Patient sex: M
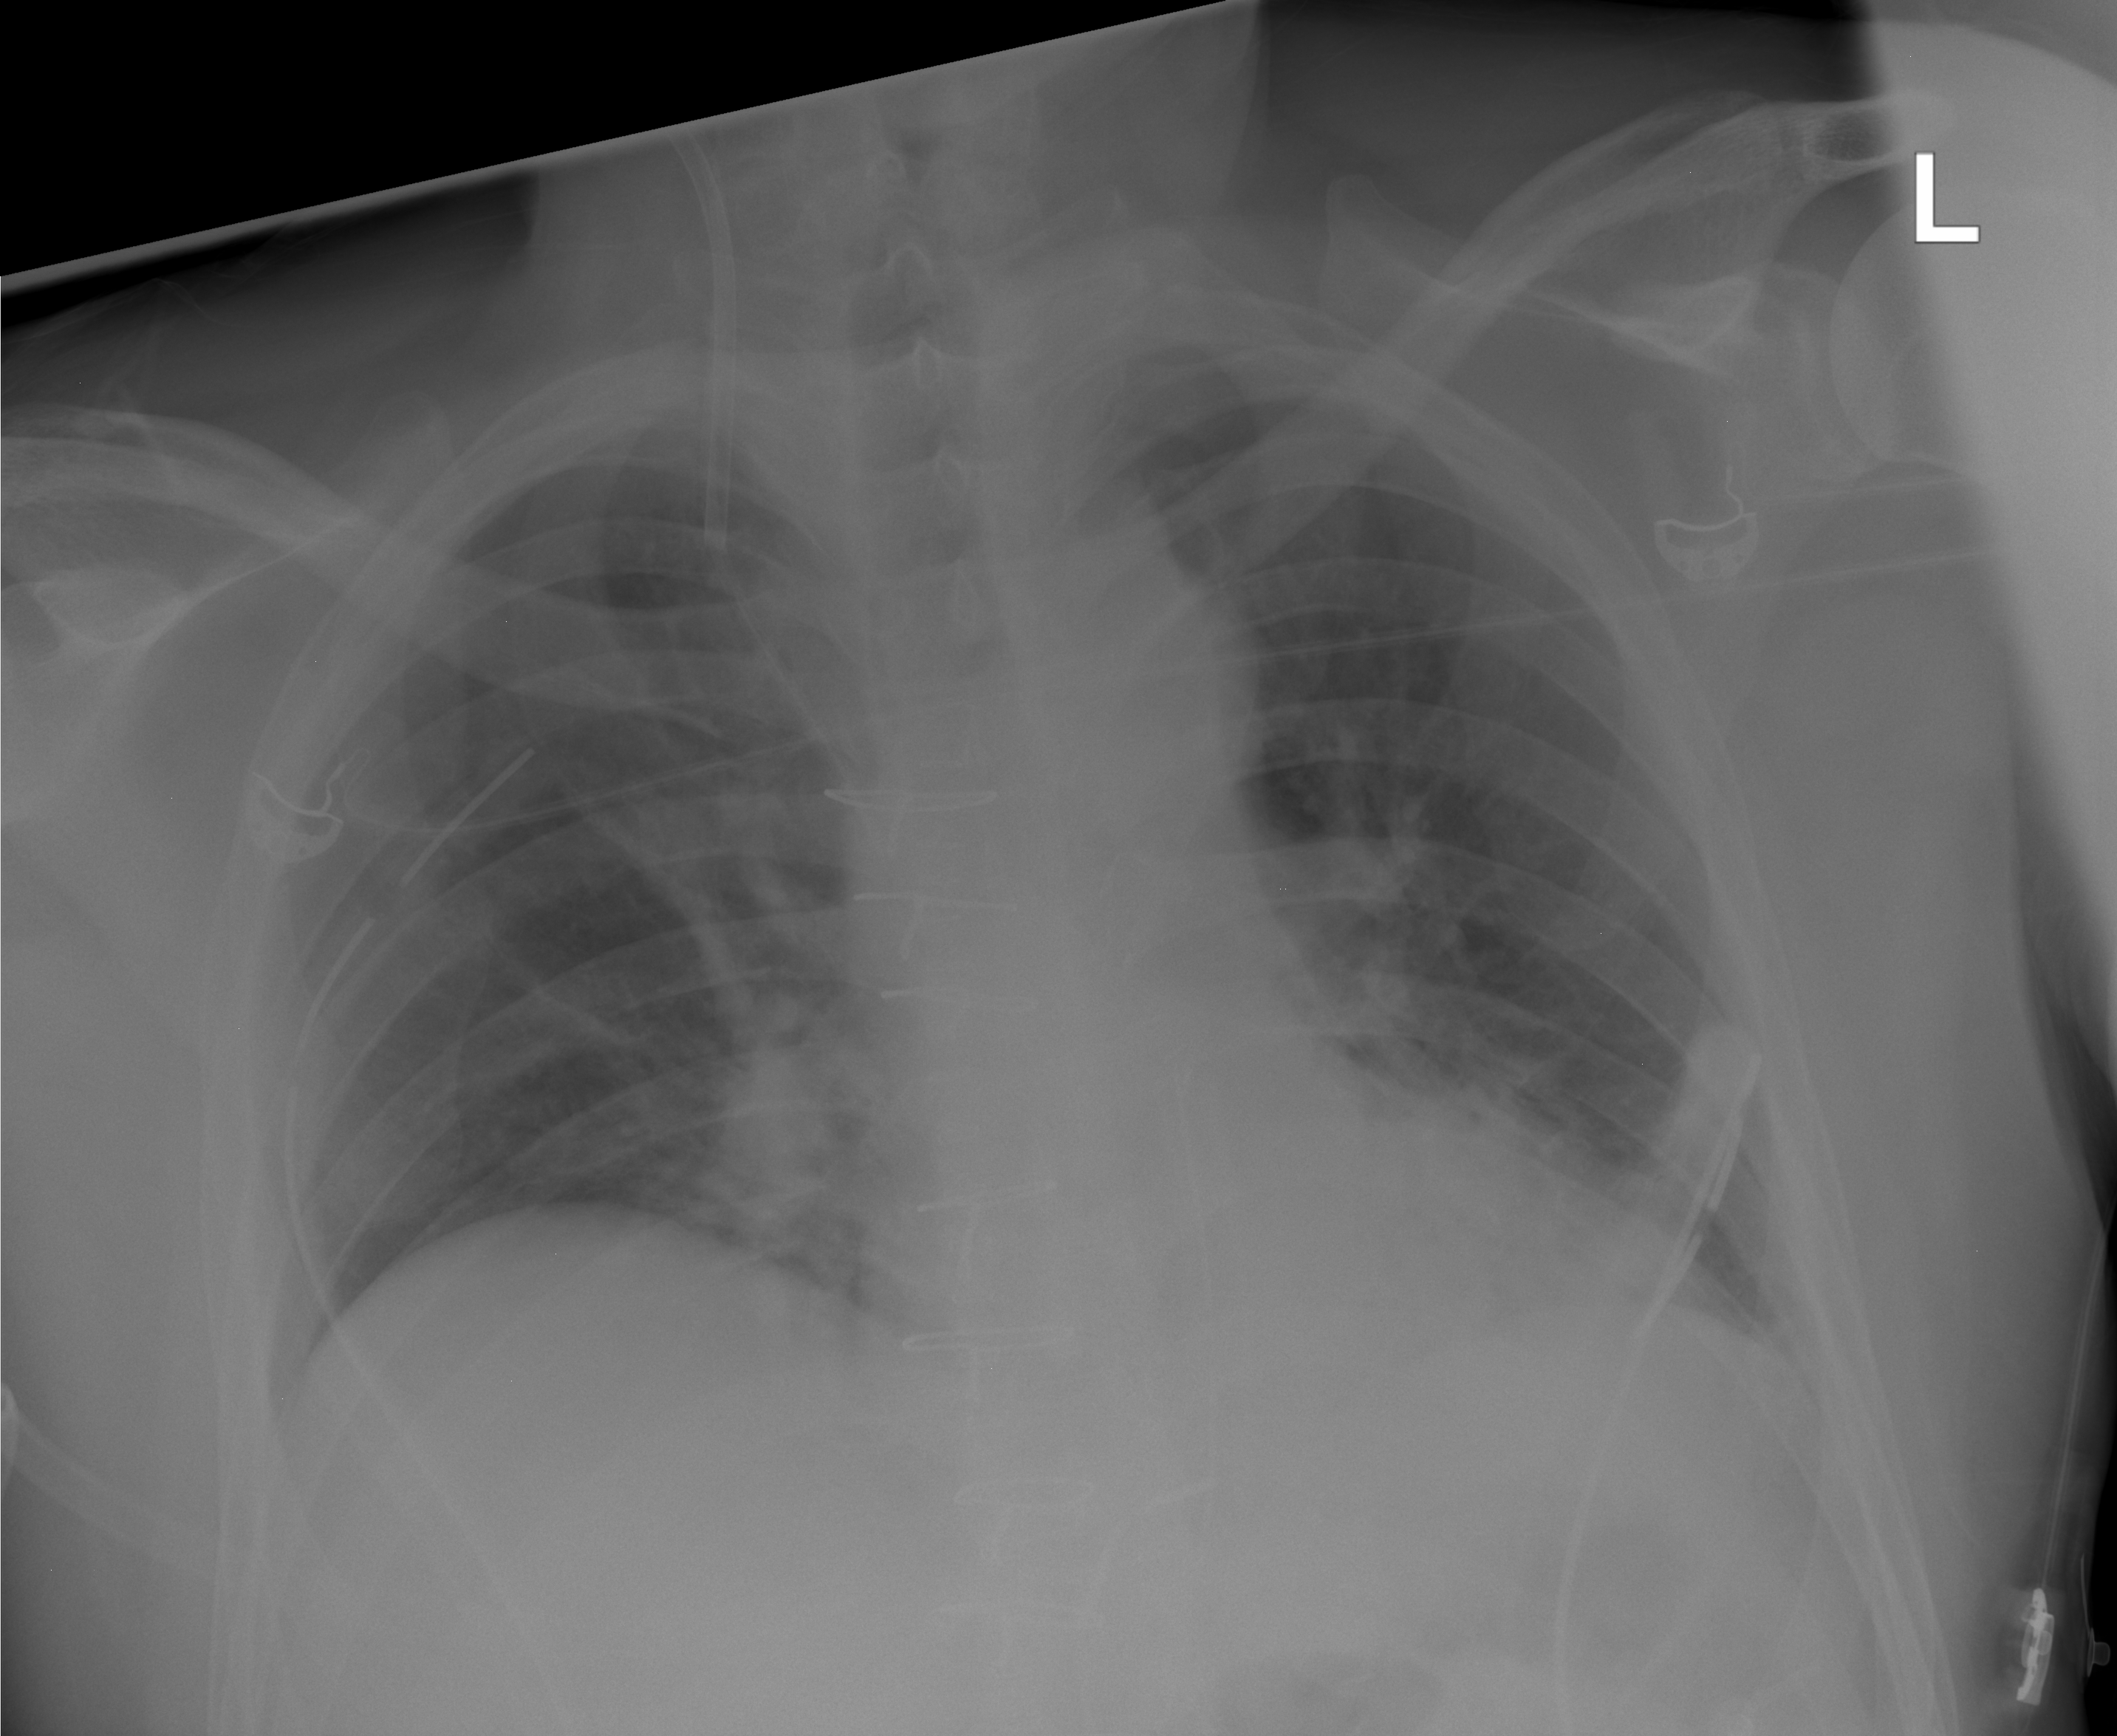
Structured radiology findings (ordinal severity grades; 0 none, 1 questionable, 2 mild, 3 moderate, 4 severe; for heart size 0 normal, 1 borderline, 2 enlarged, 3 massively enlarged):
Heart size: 0
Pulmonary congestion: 2
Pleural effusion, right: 0
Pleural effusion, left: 0
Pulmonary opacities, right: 0
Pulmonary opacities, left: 0
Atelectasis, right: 0
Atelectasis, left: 0